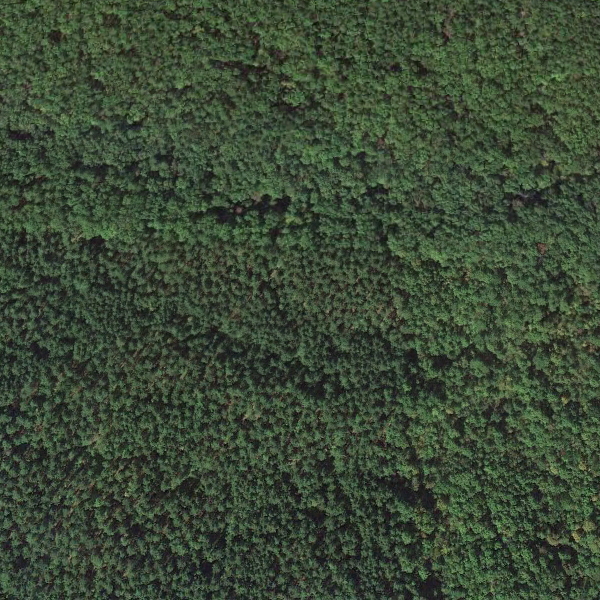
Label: Forest